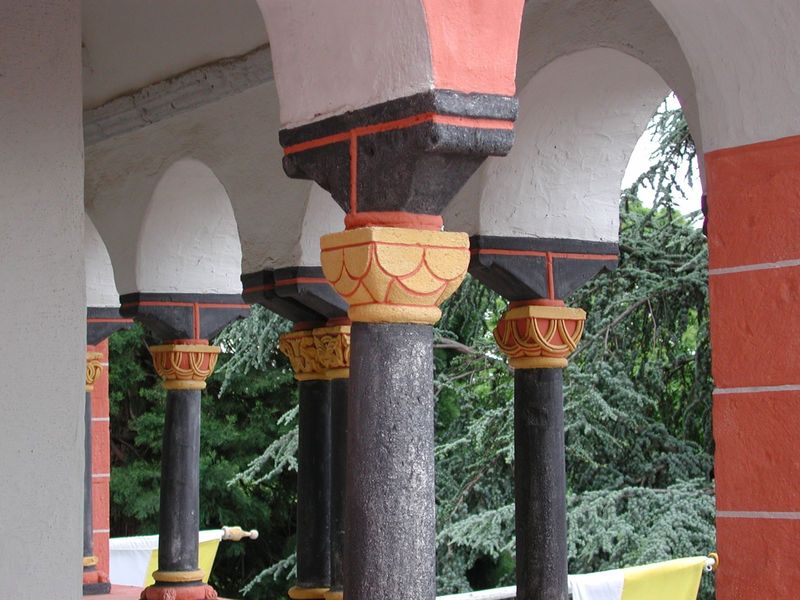
Titel: Niederrheinische Zwerggalerie am Obergeschoß der Doppelkapelle von Schwarzrheindorf
Standort: Bonn, Schwarzrheindorf, Doppelkapelle St. Klemens und Maria (EU - D - NRW)
Schlagwörter: gelb, bunt, grau, orange, schwarz, säulen, gebäude, rot, schloss, muster, ornament, alt, architektur, stein, tragen, bogen, fahnen, farbe, klein, hof, tannen, vorsprung, verzierung, bemalt, arkade, torbogen, arkaden, kapitelle, putz, verschlungen, tempel, orientalismus, säulengang, lasten, arkadengang, entasis, schlossgarten, polychrom, blockkapitell, patio, steinern, karolingisch, zinober, kapitäle, antrazith, würfelkaptelle, anthrazuth, kaptele, hofsäulen